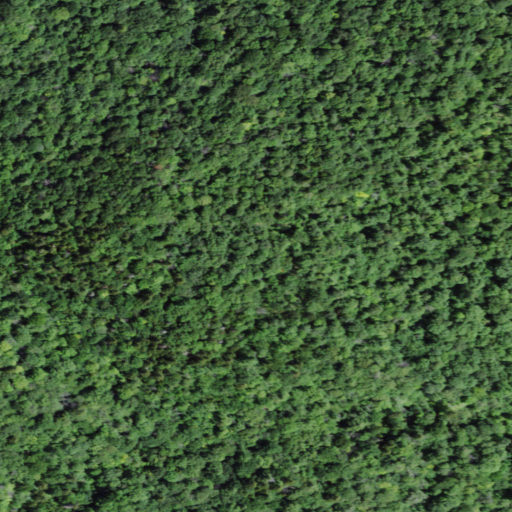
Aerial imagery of mountain in New York named Elm Hill containing deciduous forest, mixed forest, and evergreen forest